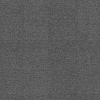
Atmospheric dust classification: dusty